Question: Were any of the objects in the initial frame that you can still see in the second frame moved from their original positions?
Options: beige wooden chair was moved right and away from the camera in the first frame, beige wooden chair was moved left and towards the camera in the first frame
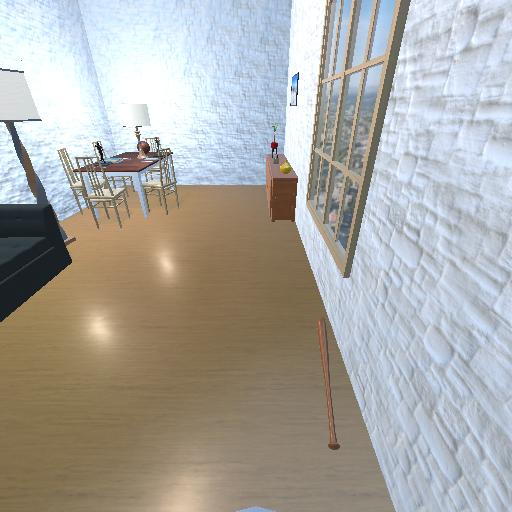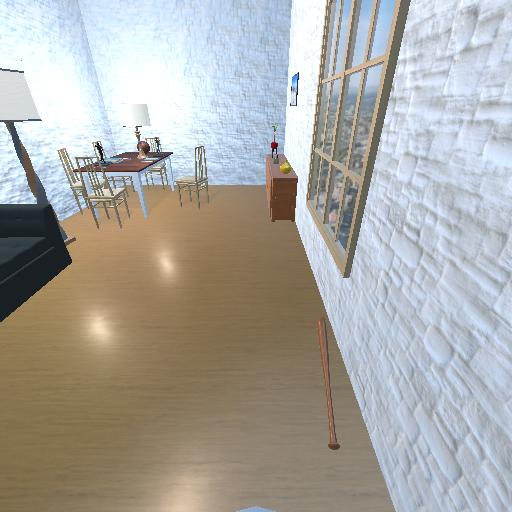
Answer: beige wooden chair was moved right and away from the camera in the first frame